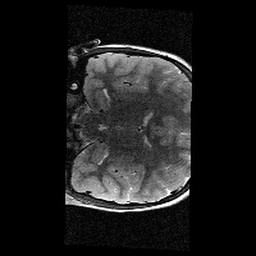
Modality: T2w
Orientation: coronal
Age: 9
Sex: female
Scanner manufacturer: siemens
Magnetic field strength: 3 T
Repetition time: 9.23 s
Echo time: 0.067 s